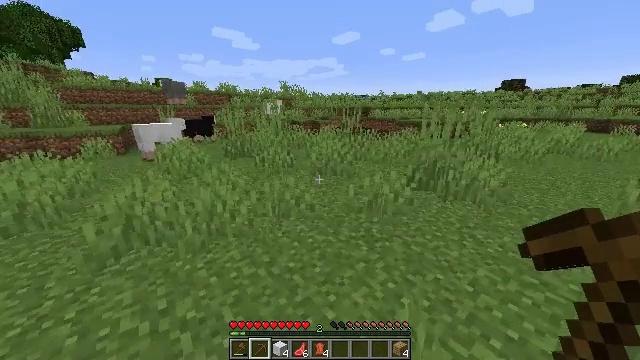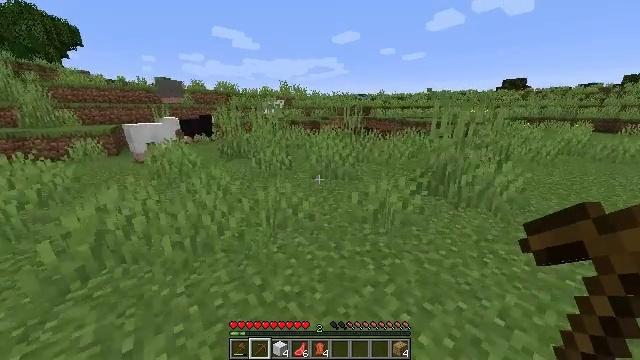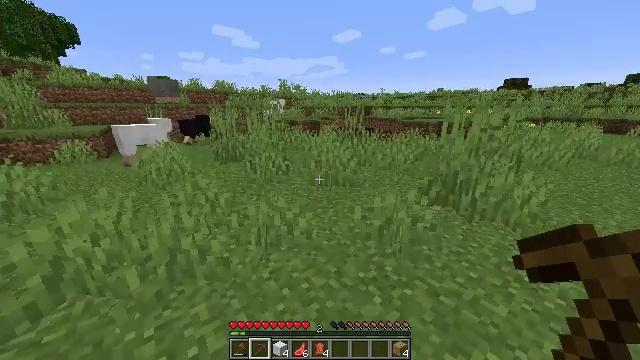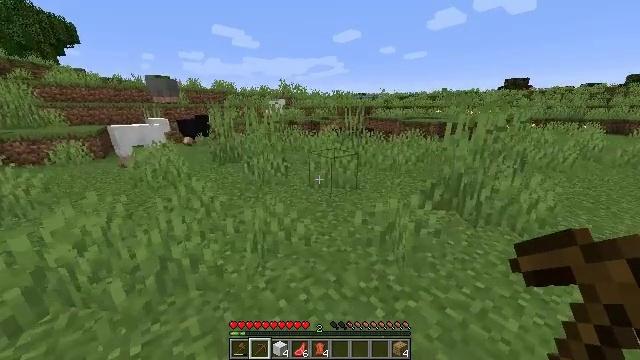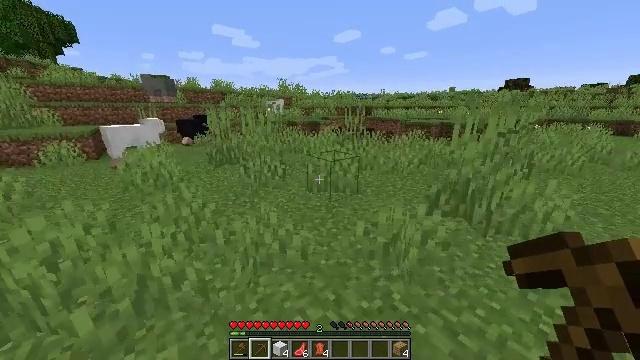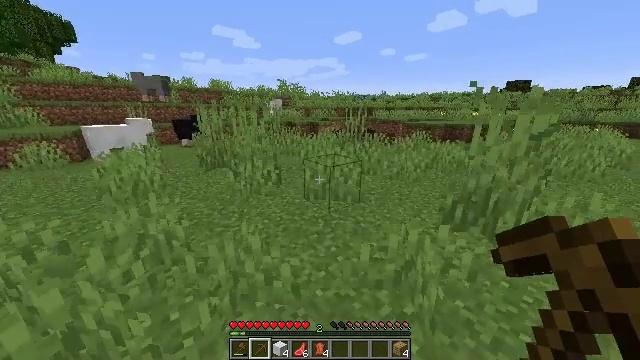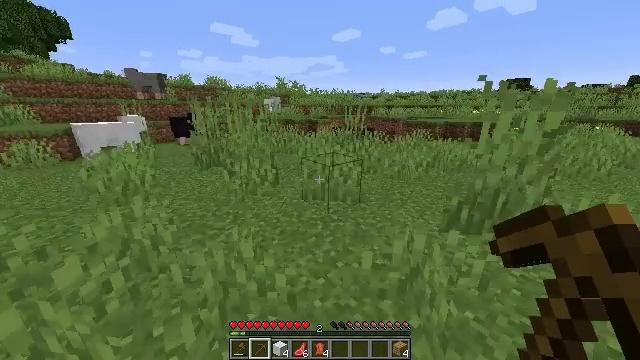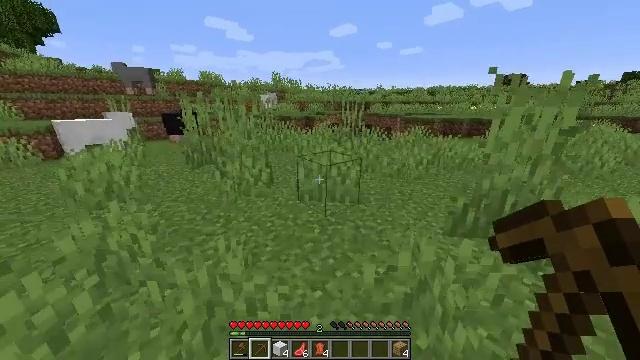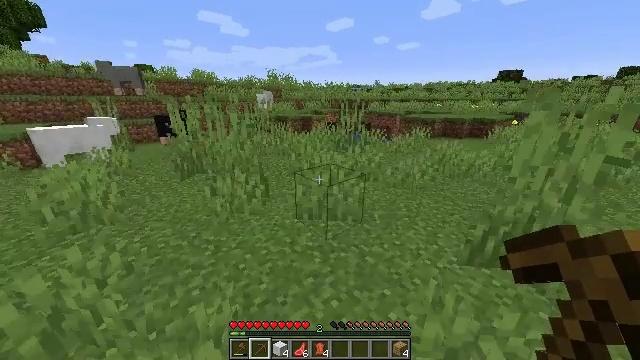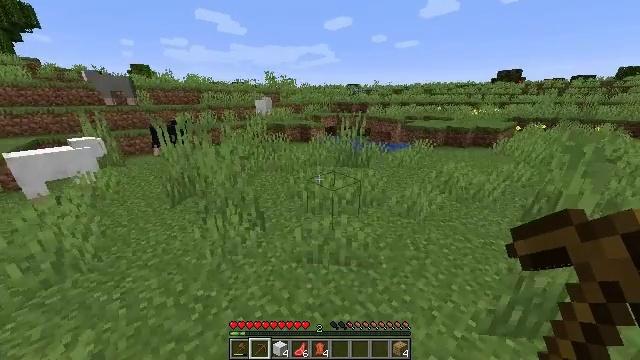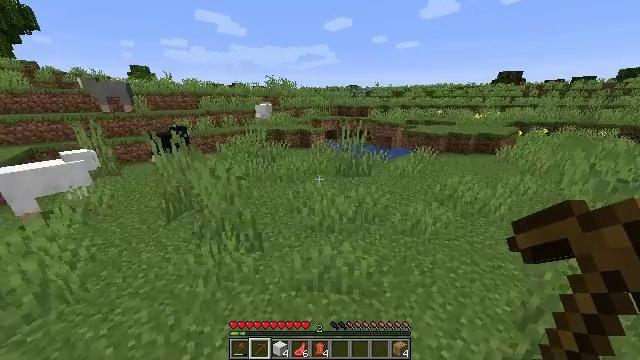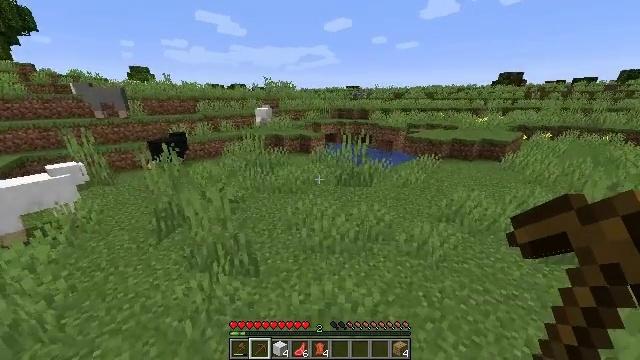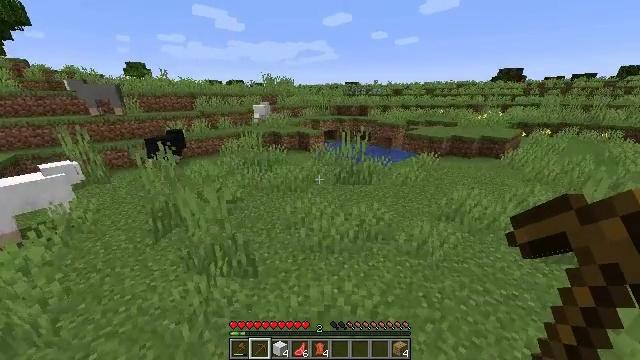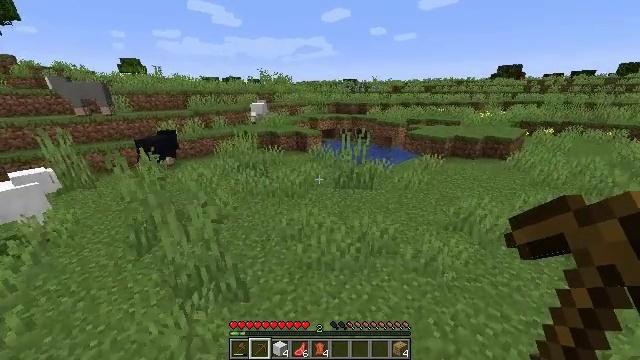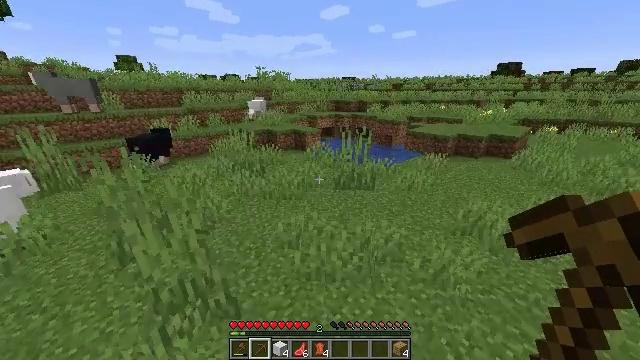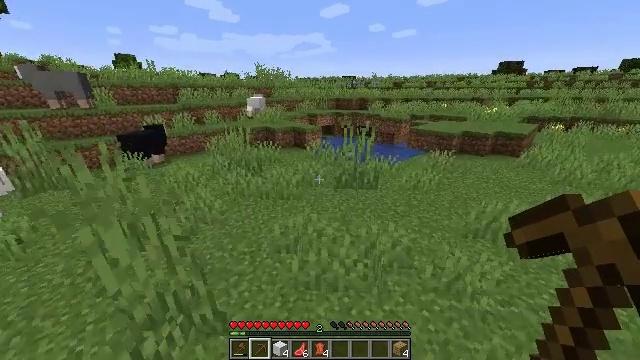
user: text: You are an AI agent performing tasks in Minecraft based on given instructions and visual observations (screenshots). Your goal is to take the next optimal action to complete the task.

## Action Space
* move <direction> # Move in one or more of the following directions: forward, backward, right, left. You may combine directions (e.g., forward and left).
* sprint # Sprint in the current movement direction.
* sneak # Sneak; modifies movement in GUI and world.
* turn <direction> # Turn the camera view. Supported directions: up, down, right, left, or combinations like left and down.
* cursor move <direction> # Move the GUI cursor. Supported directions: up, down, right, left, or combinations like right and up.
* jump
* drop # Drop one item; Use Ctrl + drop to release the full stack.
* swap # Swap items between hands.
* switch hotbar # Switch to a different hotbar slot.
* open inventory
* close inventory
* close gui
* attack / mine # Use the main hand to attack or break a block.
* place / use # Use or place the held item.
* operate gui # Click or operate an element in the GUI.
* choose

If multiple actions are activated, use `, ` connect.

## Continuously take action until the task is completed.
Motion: motion action
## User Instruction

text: Harvest a cornflower from the meadow.
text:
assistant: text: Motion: move forward
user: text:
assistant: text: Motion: move forward
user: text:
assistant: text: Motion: move forward
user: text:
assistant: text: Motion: move forward
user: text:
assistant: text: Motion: move forward
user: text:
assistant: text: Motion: move forward
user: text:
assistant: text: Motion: move forward
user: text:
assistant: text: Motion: move forward, jump
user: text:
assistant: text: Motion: move forward, jump
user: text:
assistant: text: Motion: move forward, jump
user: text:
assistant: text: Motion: move forward, jump
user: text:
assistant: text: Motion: move forward, jump
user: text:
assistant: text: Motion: move forward, jump
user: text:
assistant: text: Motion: move forward, jump
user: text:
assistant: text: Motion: move forward, jump
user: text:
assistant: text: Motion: move forward, jump
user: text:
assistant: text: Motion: move forward, jump
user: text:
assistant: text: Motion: move forward, jump
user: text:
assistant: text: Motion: move forward, jump
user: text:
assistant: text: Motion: move forward, jump
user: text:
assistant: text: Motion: move forward, jump
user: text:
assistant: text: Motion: move forward, jump
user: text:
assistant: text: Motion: move forward, jump
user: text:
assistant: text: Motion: move forward, turn left, jump
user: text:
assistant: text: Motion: move forward, turn left, jump
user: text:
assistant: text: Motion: move forward, jump
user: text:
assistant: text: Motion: move forward, jump
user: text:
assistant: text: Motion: move forward, turn left, jump
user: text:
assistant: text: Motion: move forward, turn left, jump
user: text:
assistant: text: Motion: move forward and move left, jump